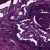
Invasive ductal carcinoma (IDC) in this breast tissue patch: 0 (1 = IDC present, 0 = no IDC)